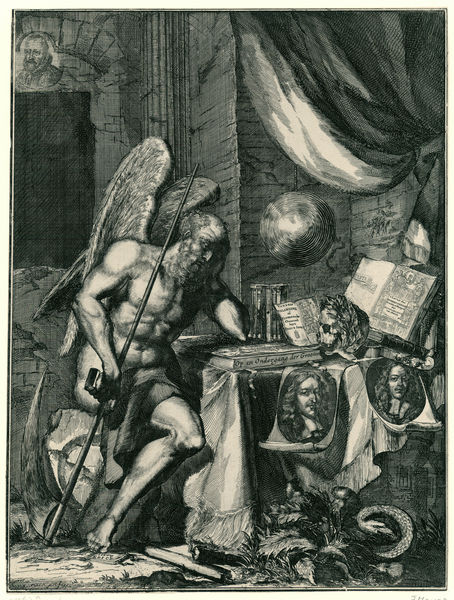
Titel: Allegorie op de dood van de gebroeders De Witt
Künstler: Coenraet Decker
Standort: Amsterdam
Institution: Rijksmuseum
Schlagwörter: gravure, ange, crayon, livre, estampe, bible, moliere, cabinet